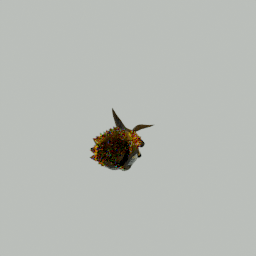
Label: animals